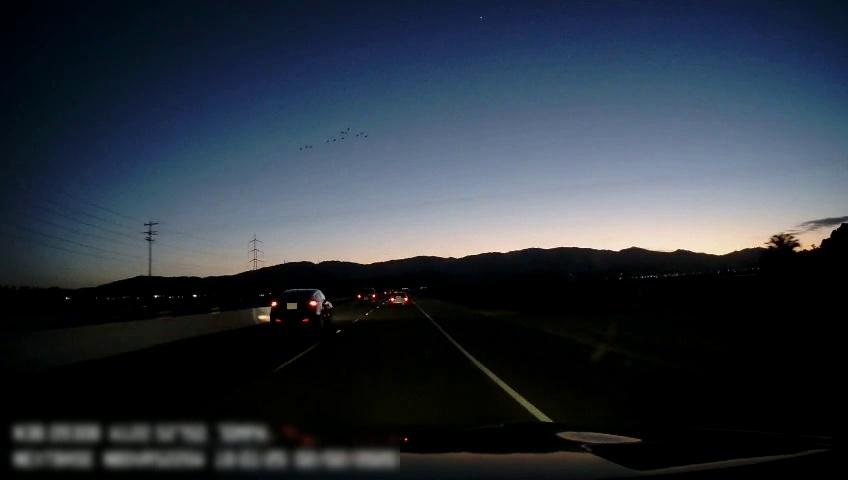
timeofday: Dusk/Dawn/Twilight
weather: Sunny
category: Drivable Space
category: Vehicles | Car
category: Vehicles | Car
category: Vehicles | Car
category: Lanes | Current Lane
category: Lanes | Alternate Lane